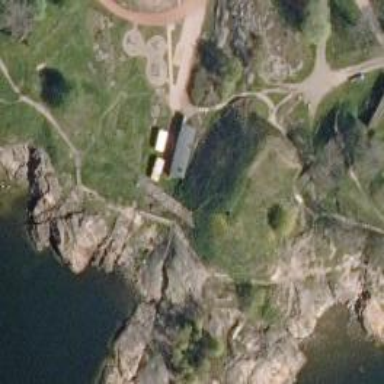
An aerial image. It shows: Conference centre.